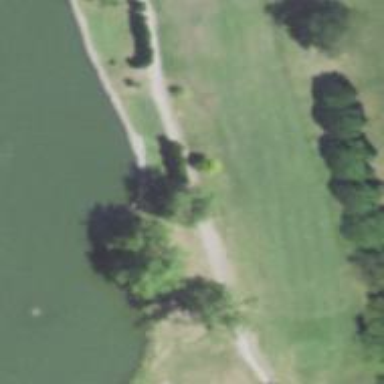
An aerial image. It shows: Service road designated as golf cart path.